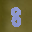
Label: 8